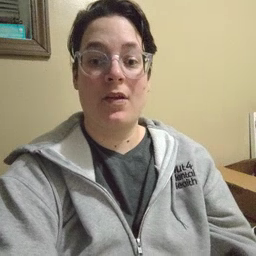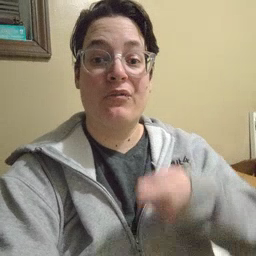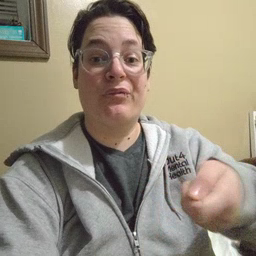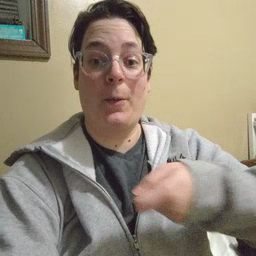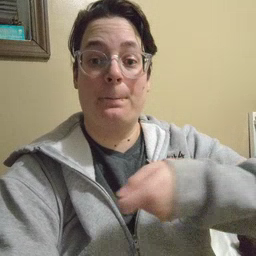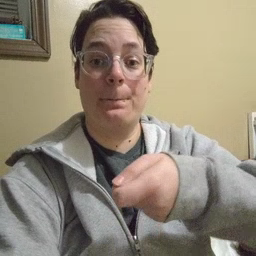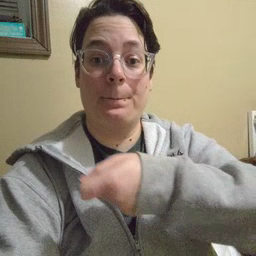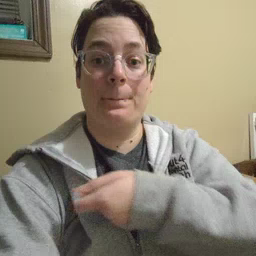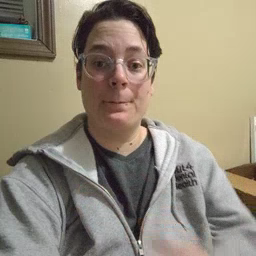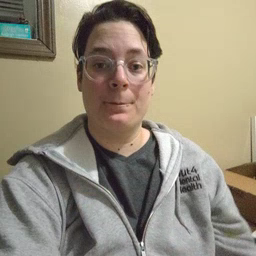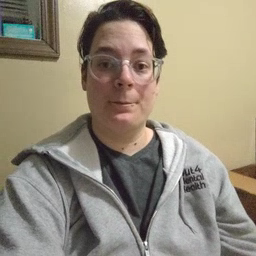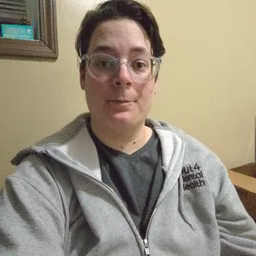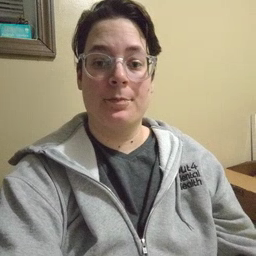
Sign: vacuum